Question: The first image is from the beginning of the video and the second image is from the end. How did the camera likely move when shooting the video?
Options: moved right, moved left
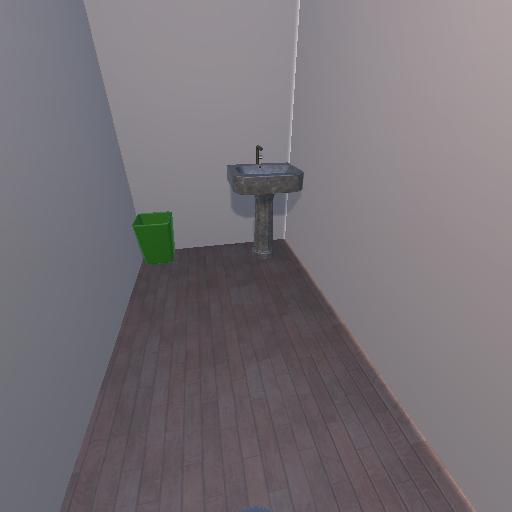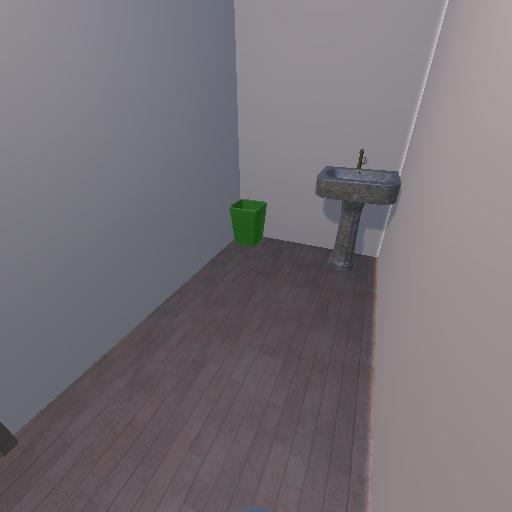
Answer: moved right